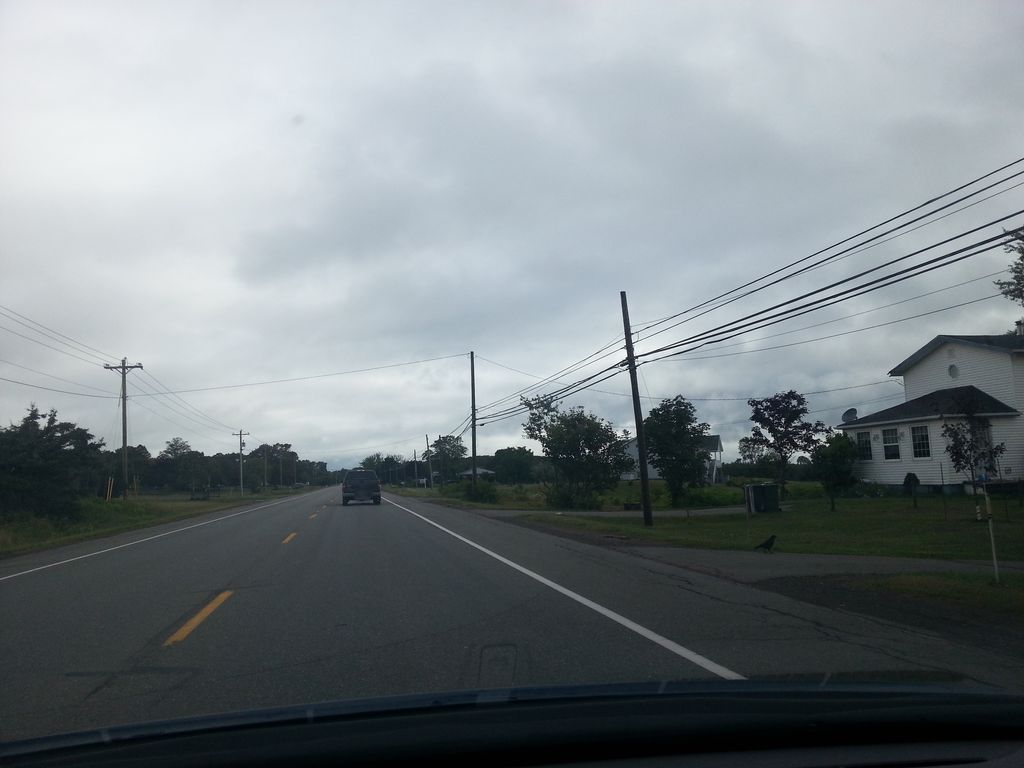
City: charlottetown